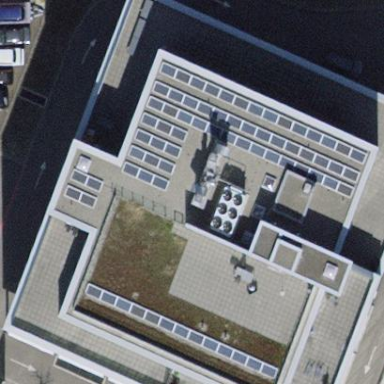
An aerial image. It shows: Office building with flat roof.